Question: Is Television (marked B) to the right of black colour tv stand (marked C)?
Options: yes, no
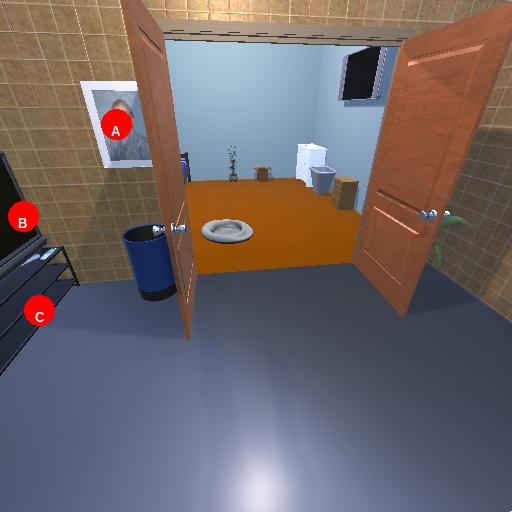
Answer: yes